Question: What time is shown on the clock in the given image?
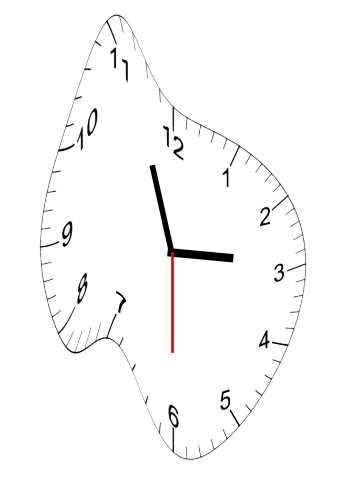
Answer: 02:56:30